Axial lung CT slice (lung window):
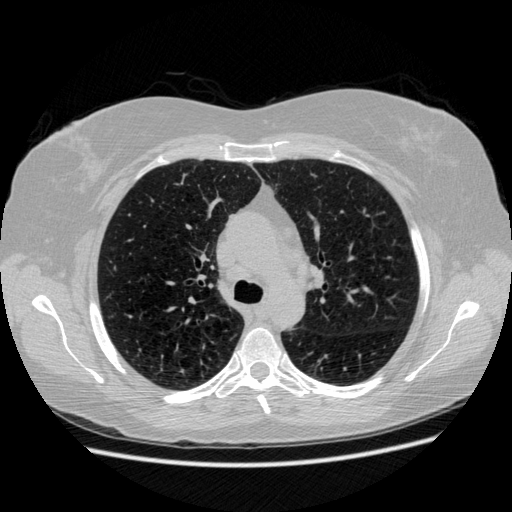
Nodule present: no